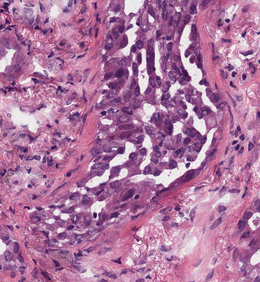
Tumor epithelial tissue: yes
Tumor-associated stroma tissue: yes
Normal tissue: no